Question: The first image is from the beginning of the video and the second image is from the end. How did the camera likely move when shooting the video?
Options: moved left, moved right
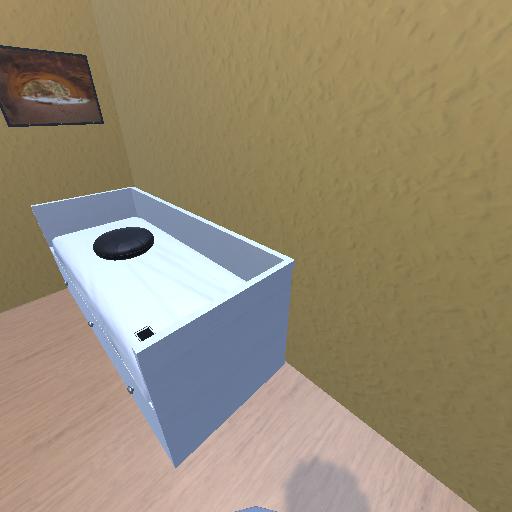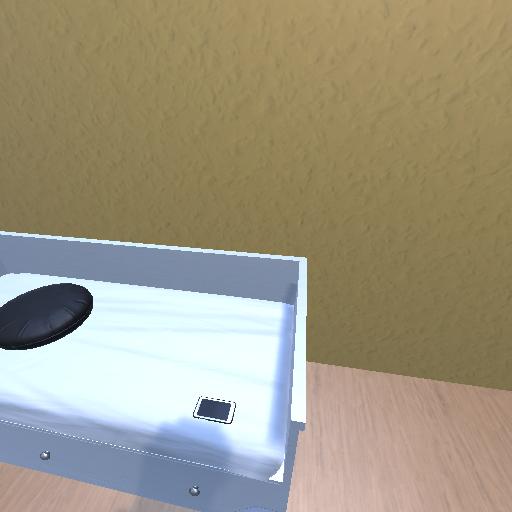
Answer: moved left